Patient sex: F
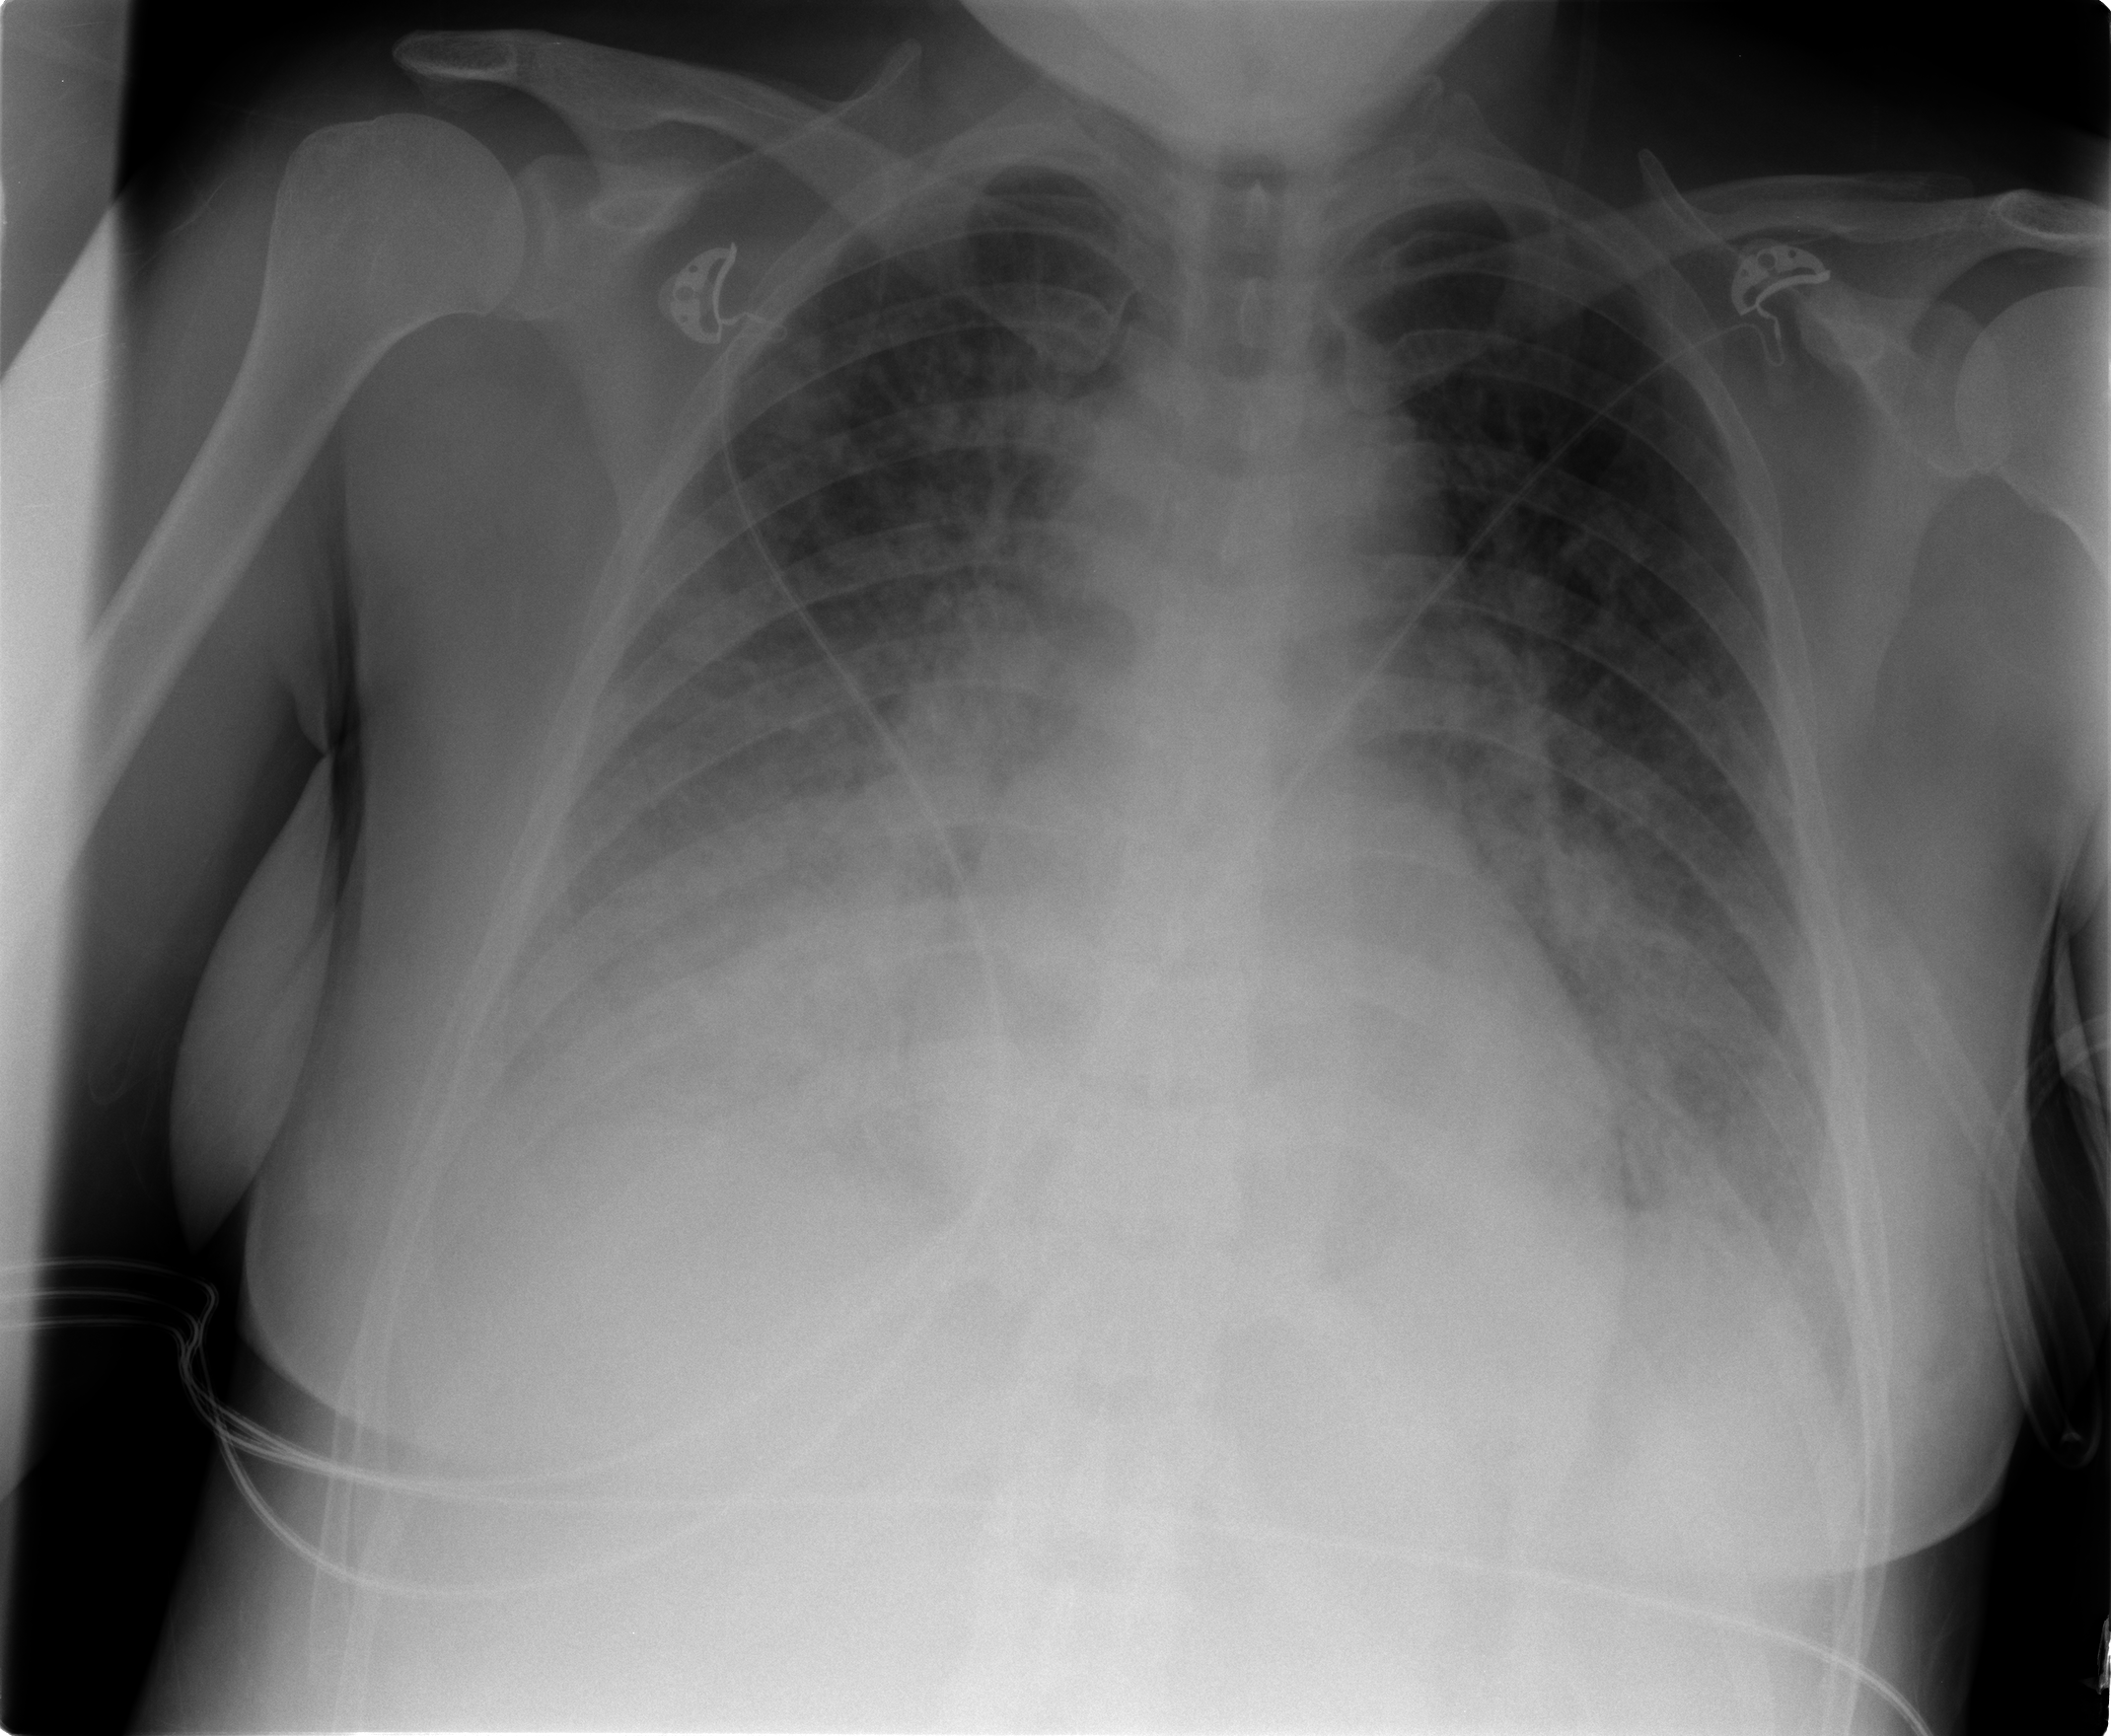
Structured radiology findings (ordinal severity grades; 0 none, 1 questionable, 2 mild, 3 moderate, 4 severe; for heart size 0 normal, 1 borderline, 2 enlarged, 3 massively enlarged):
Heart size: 0
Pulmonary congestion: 0
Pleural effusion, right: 2
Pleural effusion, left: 0
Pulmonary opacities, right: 4
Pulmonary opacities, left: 3
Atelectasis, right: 0
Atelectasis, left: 0